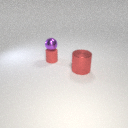
small purple metal sphere above small red rubber cylinder